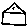
Label: house